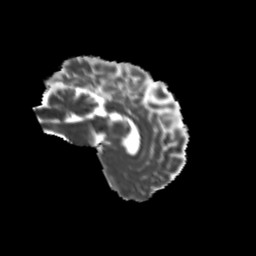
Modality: MD
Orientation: sagittal
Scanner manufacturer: siemens
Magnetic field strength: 3 T
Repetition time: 9.2 s
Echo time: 0.084 s